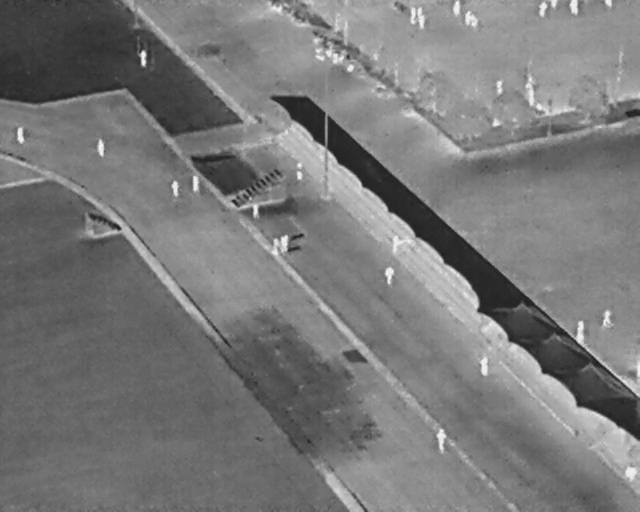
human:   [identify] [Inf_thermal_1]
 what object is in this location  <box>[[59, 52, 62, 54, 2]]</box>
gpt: <ref>1 medium person at the center</ref>

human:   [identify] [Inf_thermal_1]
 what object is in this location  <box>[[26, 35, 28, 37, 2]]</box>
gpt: <ref>1 medium person at the left</ref>

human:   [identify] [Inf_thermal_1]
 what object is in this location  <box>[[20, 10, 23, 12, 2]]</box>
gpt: <ref>1 small person at the top left</ref>

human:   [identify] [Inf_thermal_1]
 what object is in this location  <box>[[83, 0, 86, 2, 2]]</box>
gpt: <ref>1 medium person at the top right</ref>